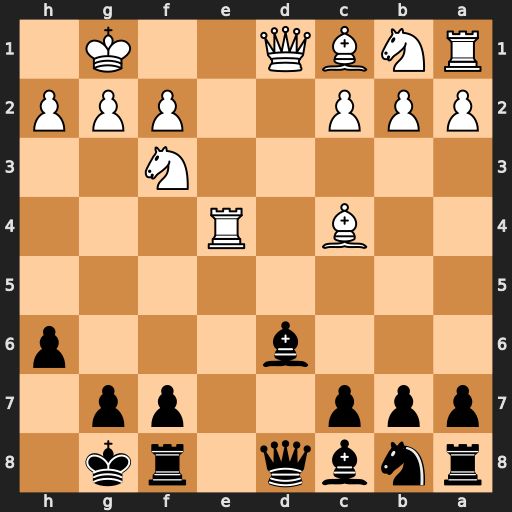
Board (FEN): rnbq1rk1/ppp2pp1/3b3p/8/2B1R3/5N2/PPP2PPP/RNBQ2K1
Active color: b
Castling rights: -
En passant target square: -
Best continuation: Bxh2+ Kxh2 Qxd1